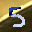
Label: 5